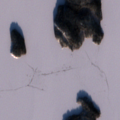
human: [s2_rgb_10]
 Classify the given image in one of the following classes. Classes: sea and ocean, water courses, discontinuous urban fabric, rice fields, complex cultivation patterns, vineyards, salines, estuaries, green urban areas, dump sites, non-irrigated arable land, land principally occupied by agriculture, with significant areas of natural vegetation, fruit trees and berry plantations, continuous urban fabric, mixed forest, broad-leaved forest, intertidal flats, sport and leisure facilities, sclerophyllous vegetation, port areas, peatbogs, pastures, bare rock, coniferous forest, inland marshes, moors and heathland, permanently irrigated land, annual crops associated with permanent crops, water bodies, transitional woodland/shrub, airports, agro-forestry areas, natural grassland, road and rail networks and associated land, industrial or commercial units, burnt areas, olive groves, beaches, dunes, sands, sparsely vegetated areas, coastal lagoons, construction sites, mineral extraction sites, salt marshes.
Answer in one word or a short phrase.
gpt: coniferous forest, water bodies